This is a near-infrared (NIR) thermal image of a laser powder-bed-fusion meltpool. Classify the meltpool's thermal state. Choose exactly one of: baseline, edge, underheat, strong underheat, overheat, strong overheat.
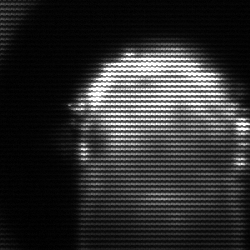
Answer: baseline